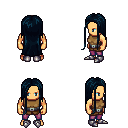
a pixel art fantasy rpg character, male body template, human, tanned skin, leather chest armor, magenta pants, raven extra-long hairstyle, metal boots, four views (front, back, left, right), 2x2 character sprite sheet, small pixel art, hard edges, no anti-aliasing